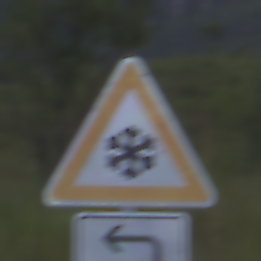
Verkehrszeichen: SchneeOderEisglaette
Zusatzzeichen unten: RichtungsangabeDurchPfeile2
Umgebung: Outdoor, Nature
Tageszeit: SunriseSunset
Wetter: PartlyCloudy
Licht: Natural
Jahreszeit: NotSpecified
Kontrast: LowContrast